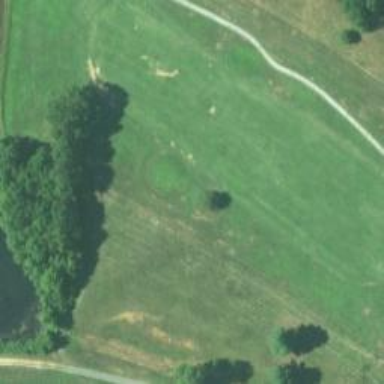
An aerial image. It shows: Golf fairway surrounded by grass.